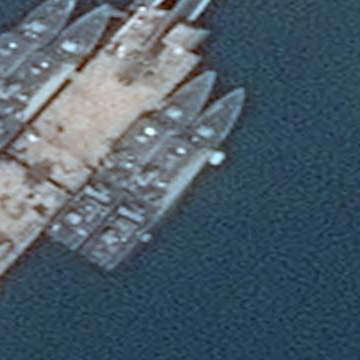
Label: combat